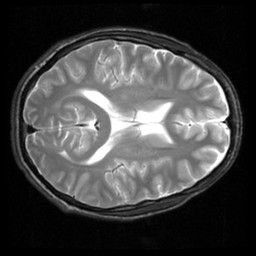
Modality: inplaneT2
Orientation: axial
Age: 23
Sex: male